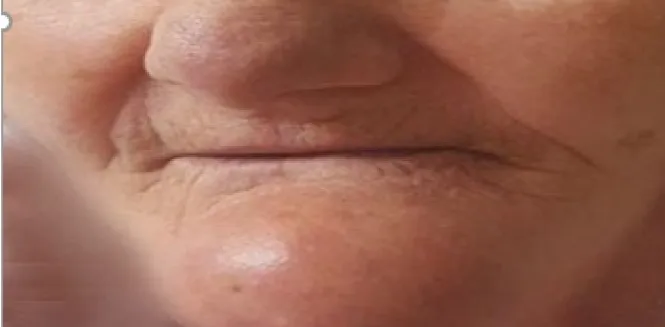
a well-circumscribed 5 cm x 5 cm swelling in the mandible.
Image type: medical_photograph (other_medical_photograph)